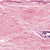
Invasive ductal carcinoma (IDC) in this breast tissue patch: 0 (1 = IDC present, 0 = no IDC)